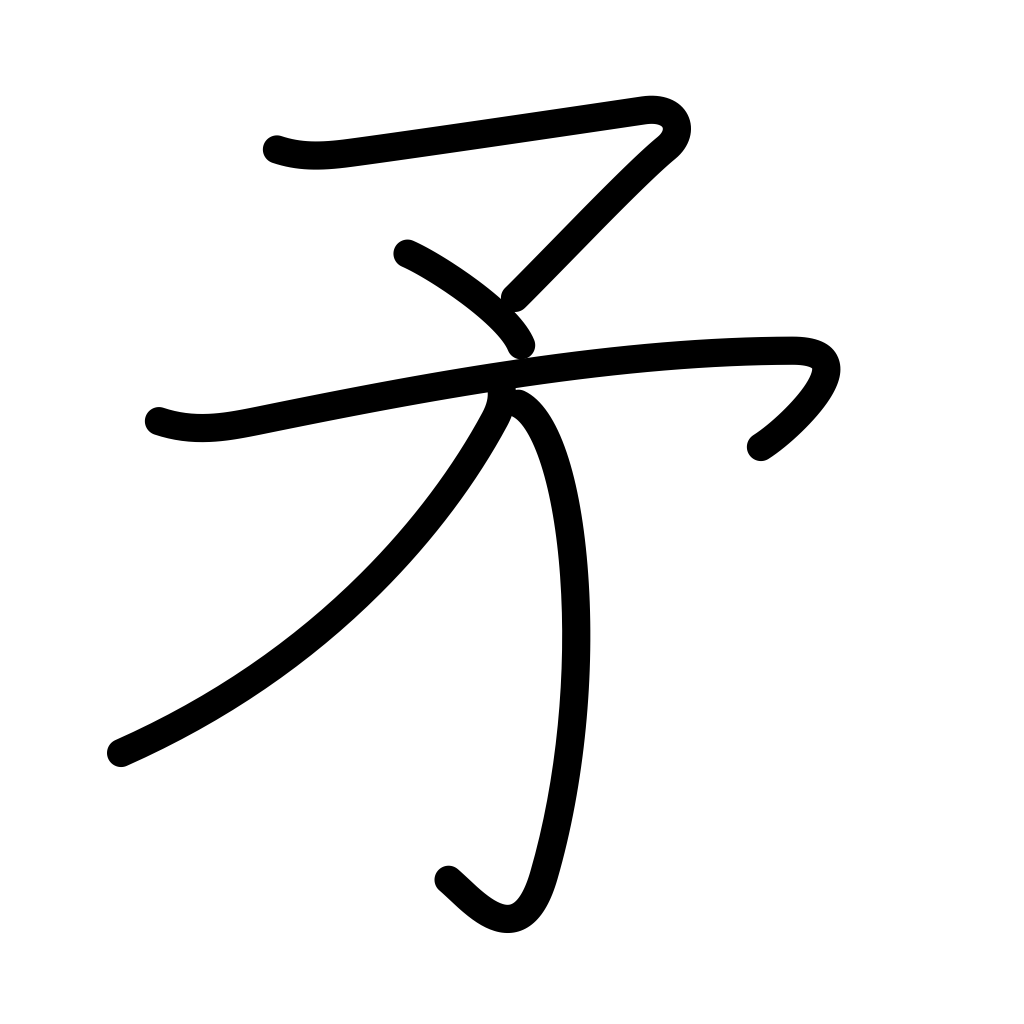
Meaning: halberd, arms, festival float